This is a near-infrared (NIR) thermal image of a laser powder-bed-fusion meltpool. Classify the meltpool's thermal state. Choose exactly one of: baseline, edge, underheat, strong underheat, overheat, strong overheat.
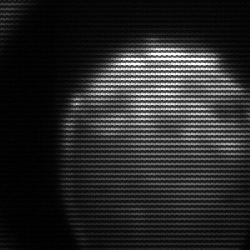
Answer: edge